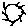
Label: sun